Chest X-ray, PA view. Patient: 36 years old, sex M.
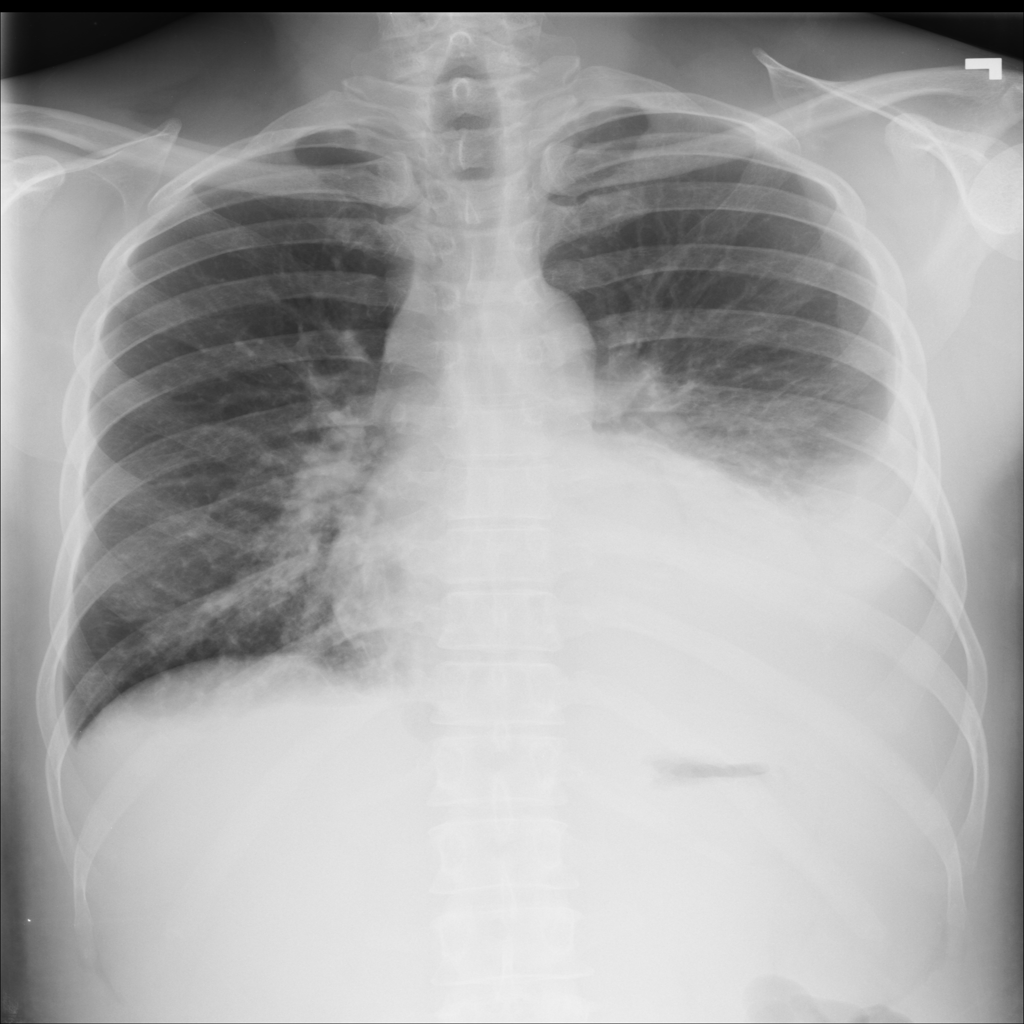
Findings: Effusion